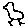
Label: bird